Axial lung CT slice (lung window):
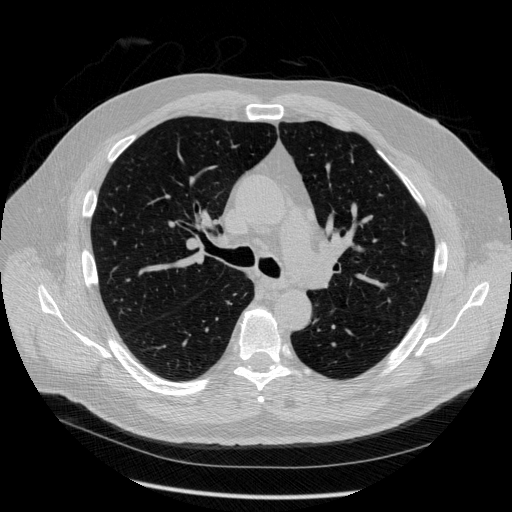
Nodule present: no